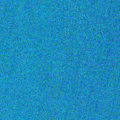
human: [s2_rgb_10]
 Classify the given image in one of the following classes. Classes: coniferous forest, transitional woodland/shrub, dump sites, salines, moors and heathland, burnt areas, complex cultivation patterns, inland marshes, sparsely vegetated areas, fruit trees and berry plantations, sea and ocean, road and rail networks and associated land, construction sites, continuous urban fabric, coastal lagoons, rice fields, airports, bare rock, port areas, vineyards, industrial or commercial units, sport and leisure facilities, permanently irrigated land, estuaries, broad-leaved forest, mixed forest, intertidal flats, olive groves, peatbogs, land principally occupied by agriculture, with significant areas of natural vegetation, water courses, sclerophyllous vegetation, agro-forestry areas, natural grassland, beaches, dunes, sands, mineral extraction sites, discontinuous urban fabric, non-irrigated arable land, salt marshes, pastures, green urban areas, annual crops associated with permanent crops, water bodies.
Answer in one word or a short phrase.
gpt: sea and ocean